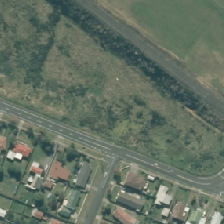
Land cover: urban_parkland